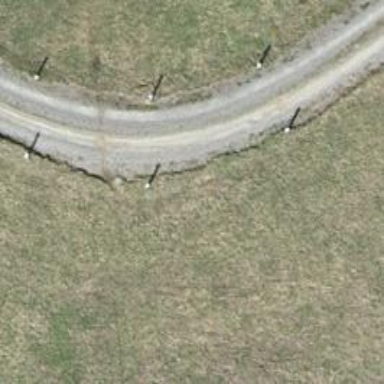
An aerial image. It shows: Compacted track road with grade3 tracktype.